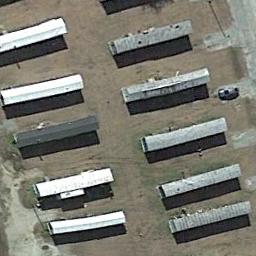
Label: mobile_home_park